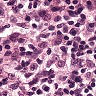
Metastatic tissue present: no